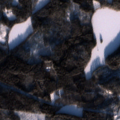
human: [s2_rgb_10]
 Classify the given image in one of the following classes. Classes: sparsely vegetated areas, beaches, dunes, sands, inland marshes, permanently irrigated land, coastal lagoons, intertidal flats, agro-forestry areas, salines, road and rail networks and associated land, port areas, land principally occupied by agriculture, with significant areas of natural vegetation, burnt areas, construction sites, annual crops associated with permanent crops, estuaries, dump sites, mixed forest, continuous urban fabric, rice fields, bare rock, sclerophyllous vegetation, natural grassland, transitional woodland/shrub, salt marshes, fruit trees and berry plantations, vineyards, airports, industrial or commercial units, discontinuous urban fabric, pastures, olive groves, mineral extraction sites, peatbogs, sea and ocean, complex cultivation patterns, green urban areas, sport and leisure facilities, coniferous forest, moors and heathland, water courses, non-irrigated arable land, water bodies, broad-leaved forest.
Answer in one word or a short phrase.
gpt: mixed forest, transitional woodland/shrub, water bodies